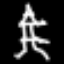
Label: The Eiffel Tower